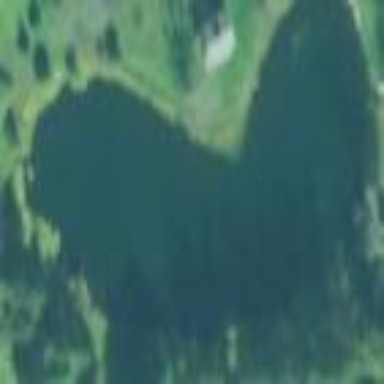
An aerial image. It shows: Pond with natural water.